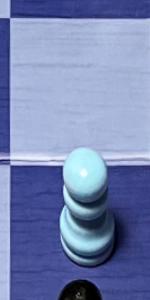
Label: Pawn_White